Field crop: maize
Growth stage: 2
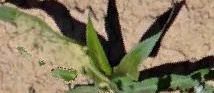
Species: maize